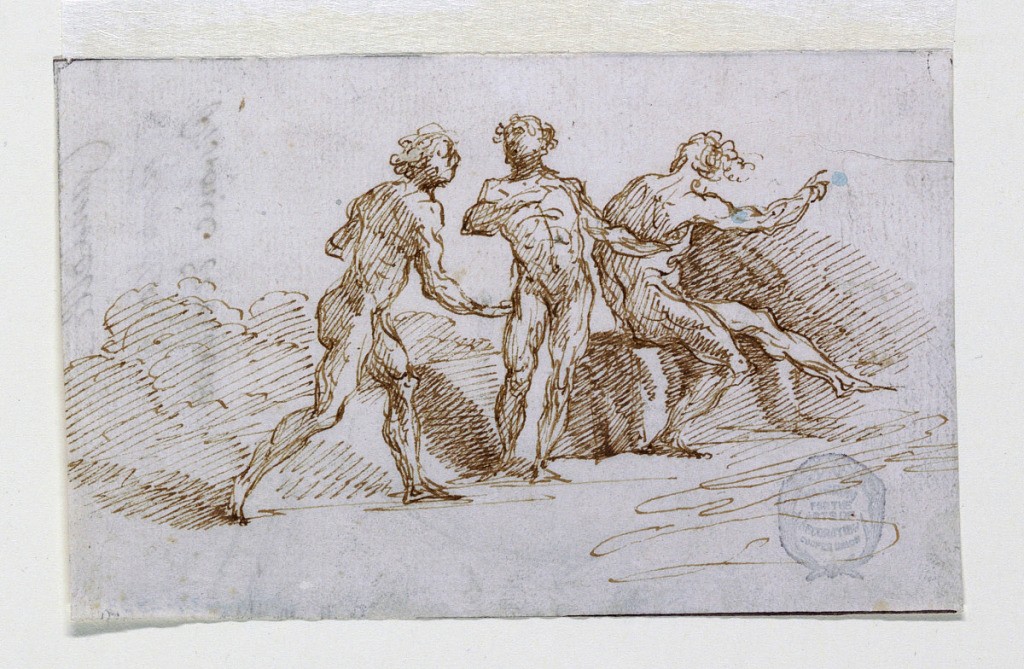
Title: Three Nude men
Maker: Giuseppe Bernardino Bison, Italian, 1762 - 1844
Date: late 18th century
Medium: Pen and ink on paper
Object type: Drawing
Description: Two nude men speak together while a third sits upon a square stone. Verso text: Candelle Tappolo Pistone di netro.